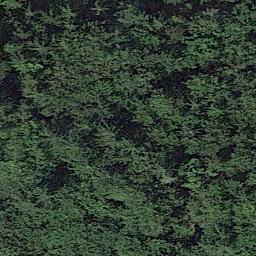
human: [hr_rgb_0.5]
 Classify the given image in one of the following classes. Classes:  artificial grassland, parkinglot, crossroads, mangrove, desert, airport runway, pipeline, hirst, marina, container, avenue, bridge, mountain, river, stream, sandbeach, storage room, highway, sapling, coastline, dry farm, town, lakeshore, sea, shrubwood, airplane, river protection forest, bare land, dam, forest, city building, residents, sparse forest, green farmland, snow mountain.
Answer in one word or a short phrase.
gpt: forest